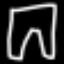
Label: pants